Field crop: maize
Growth stage: 2
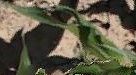
Species: maize